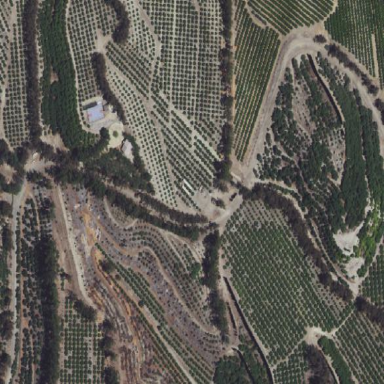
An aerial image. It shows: Orchard.